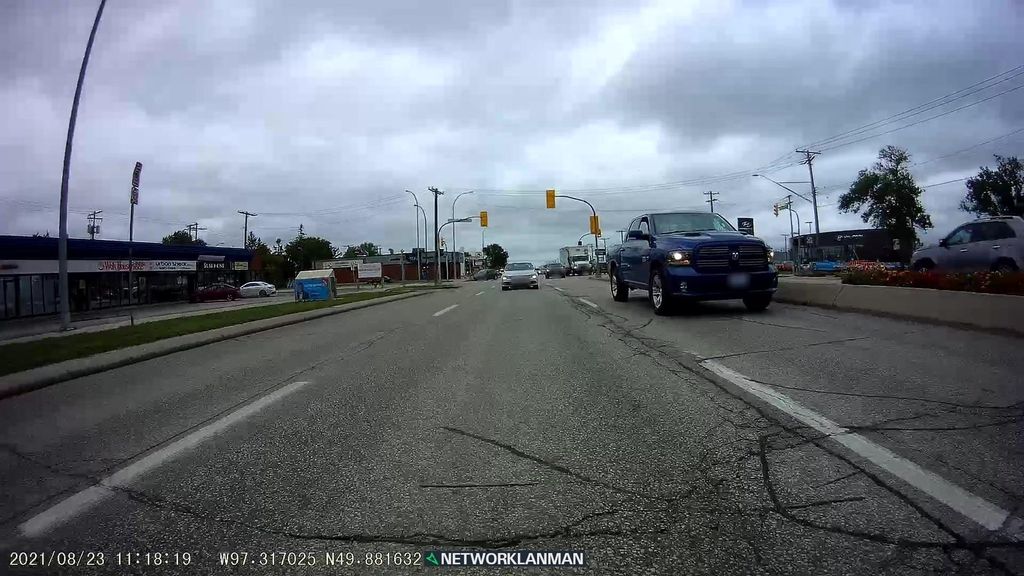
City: winnipeg